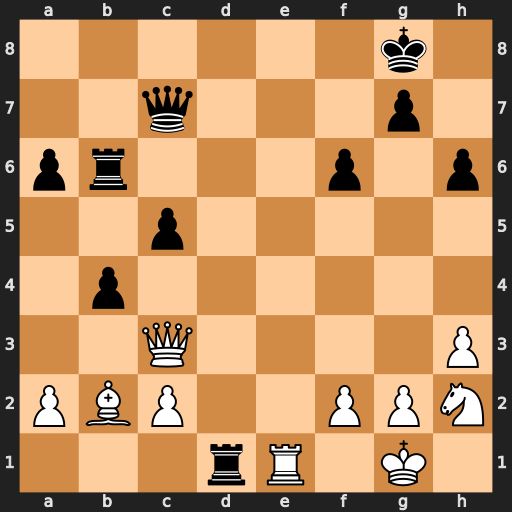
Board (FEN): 6k1/2q3p1/pr3p1p/2p5/1p6/2Q4P/PBP2PPN/3rR1K1
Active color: w
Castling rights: -
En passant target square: -
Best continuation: Qc4+ Qf7 Qxf7+ Kxf7 Rxd1